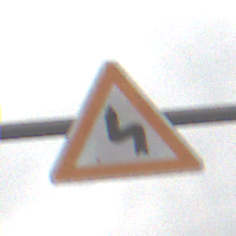
Verkehrszeichen: DoppelkurveZunaechstLinks
Umgebung: Outdoor, Nature
Tageszeit: MorningAfternoon
Wetter: Overcast
Licht: Natural
Jahreszeit: NotSpecified
Kontrast: LowContrast